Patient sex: F
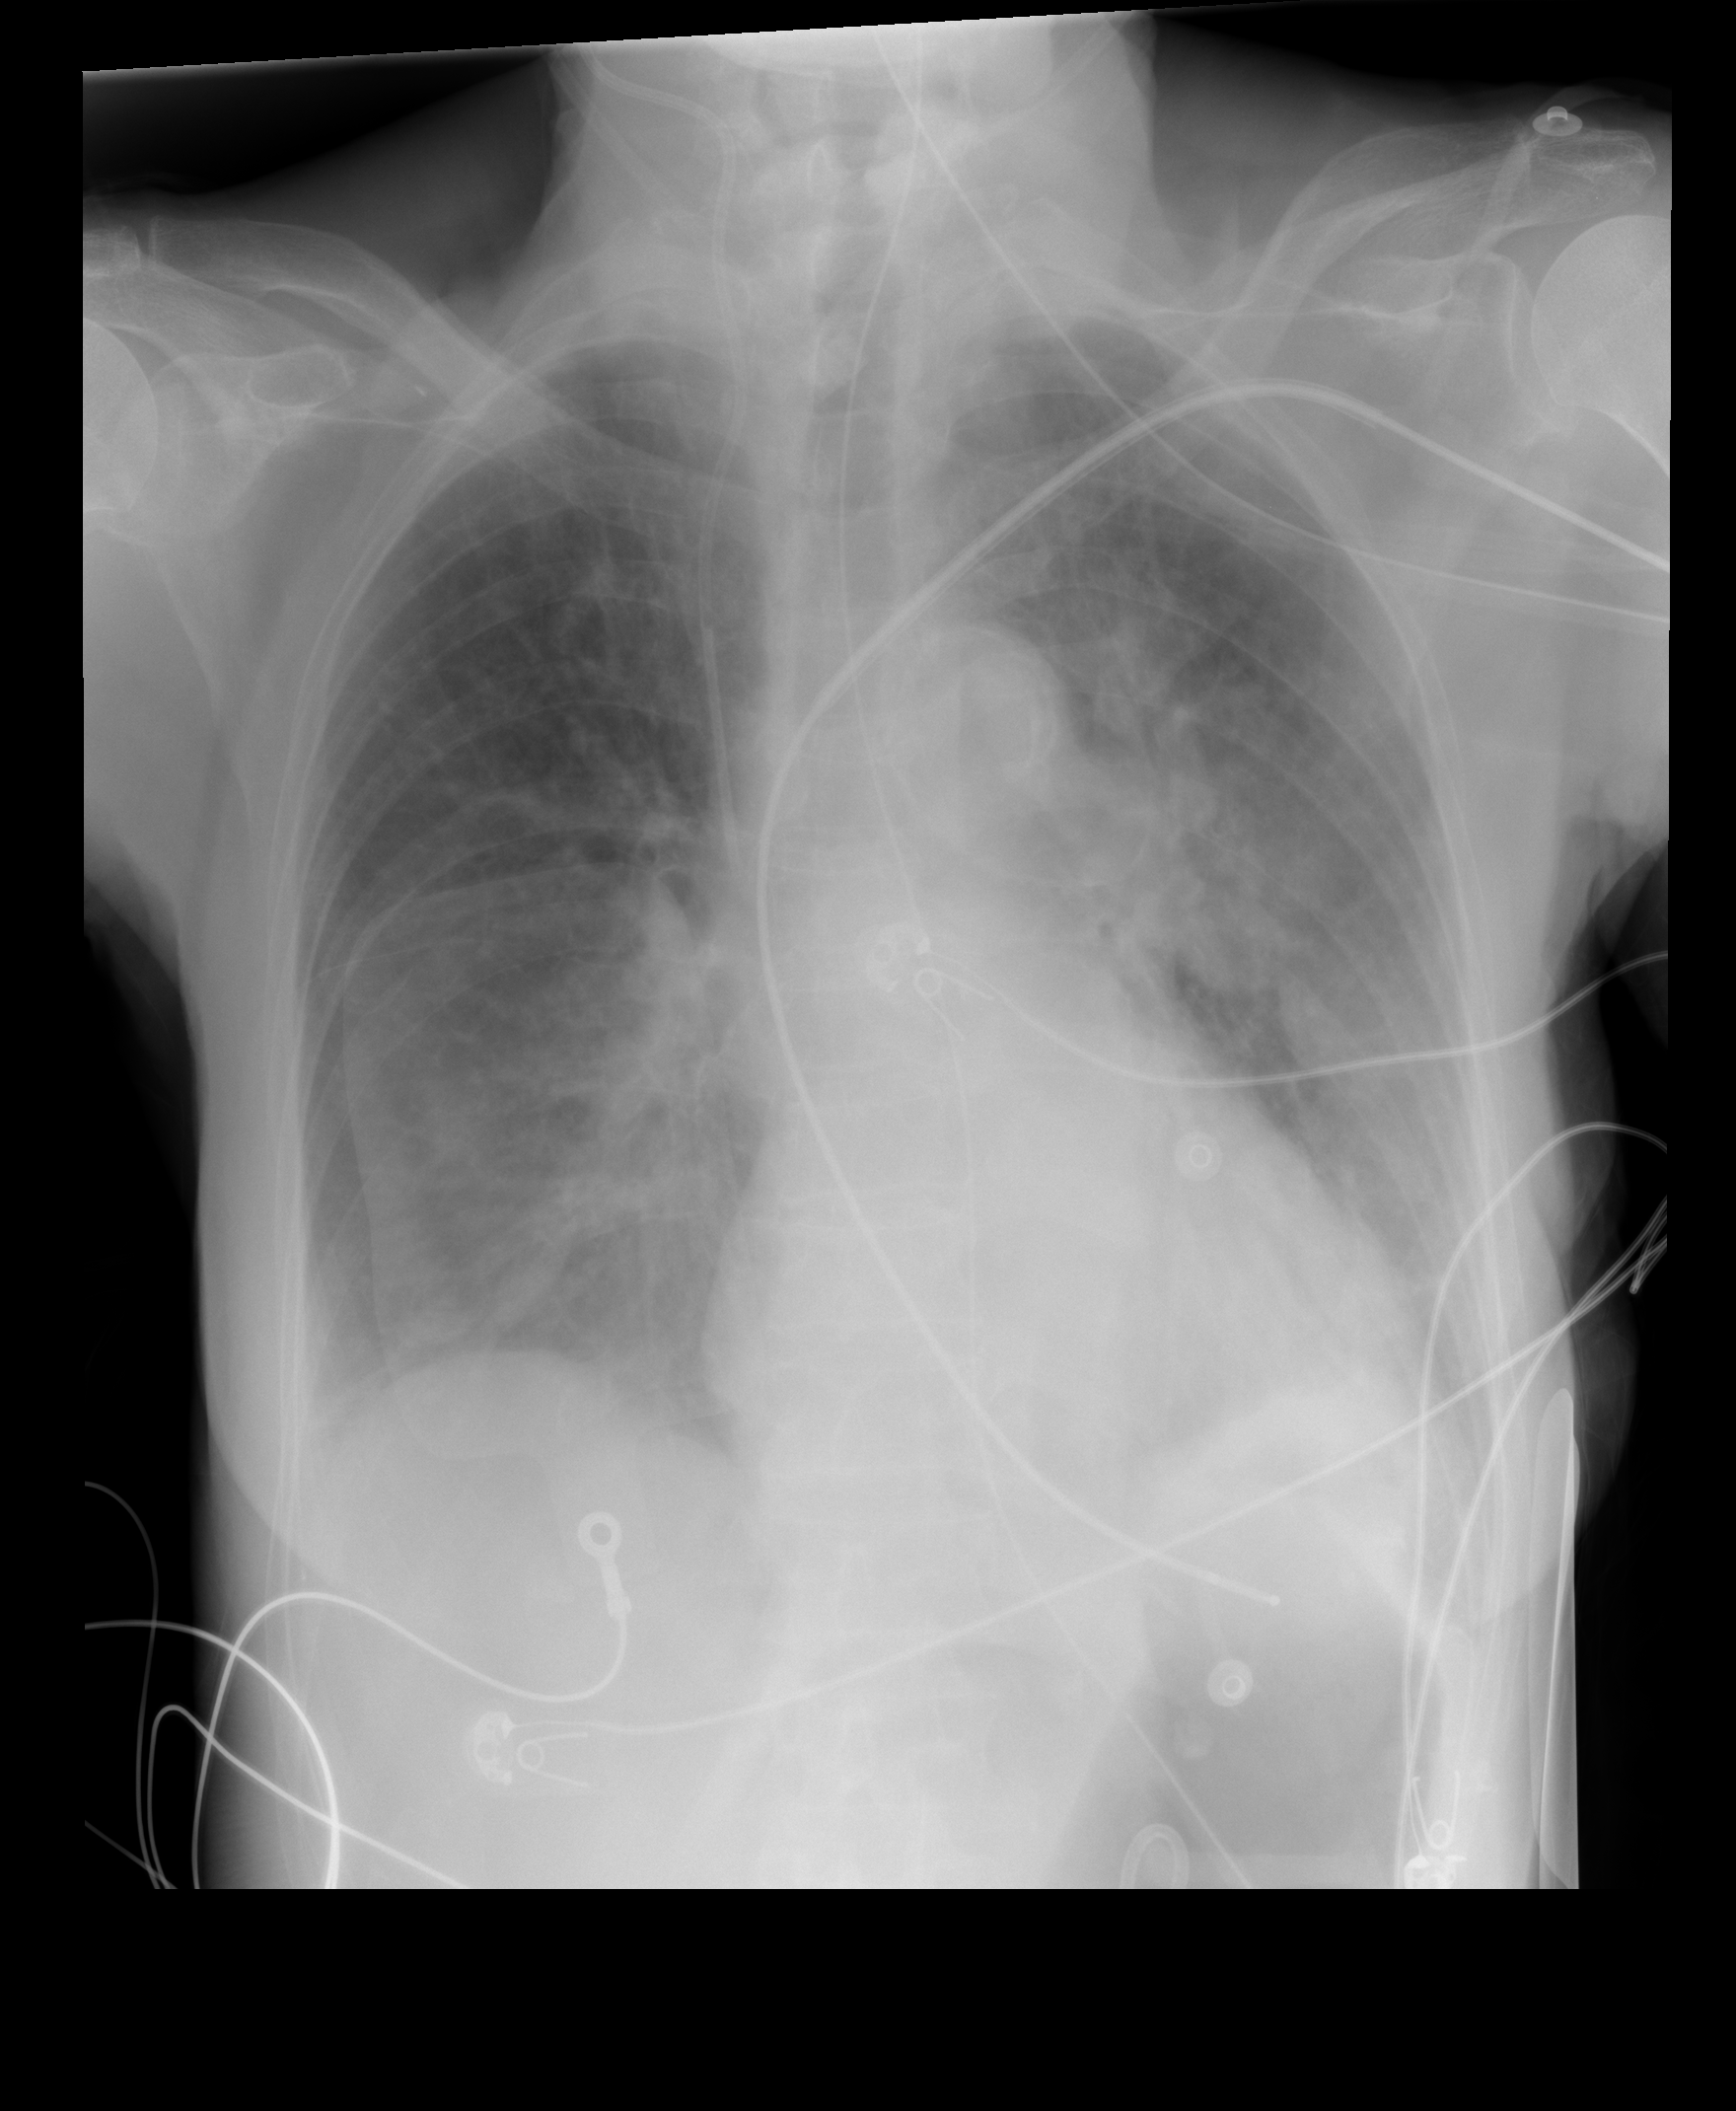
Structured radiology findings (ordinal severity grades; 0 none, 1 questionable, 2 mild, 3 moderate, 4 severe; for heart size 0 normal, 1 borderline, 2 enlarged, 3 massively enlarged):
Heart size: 2
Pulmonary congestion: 2
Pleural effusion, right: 1
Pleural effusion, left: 2
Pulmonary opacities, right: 0
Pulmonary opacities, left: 0
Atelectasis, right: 2
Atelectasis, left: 2